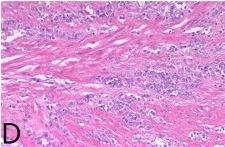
(C-E) Hematoxylin and eosin staining suggested poorly differentiated adenocarcinoma, infiltrating the whole gastric wall (T3), carcinoma infiltration in the nerve bundle, no tumor thrombus in the vascular, no cancer involvement in the distal resection margin, and no cancer metastasis in the omentum tissue. The lymph nodes in the greater curvature of the stomach showed cancer metastasis.
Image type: pathology (h&e)